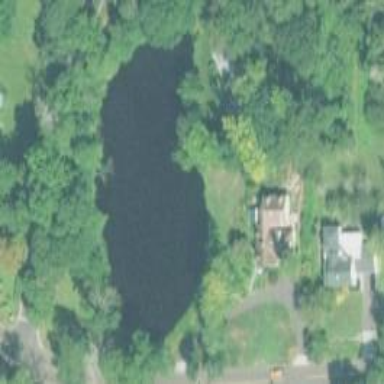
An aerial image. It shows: Peaceful pond surrounded by nature.